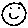
Label: smiley face